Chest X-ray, PA view. Patient: 37 years old, sex F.
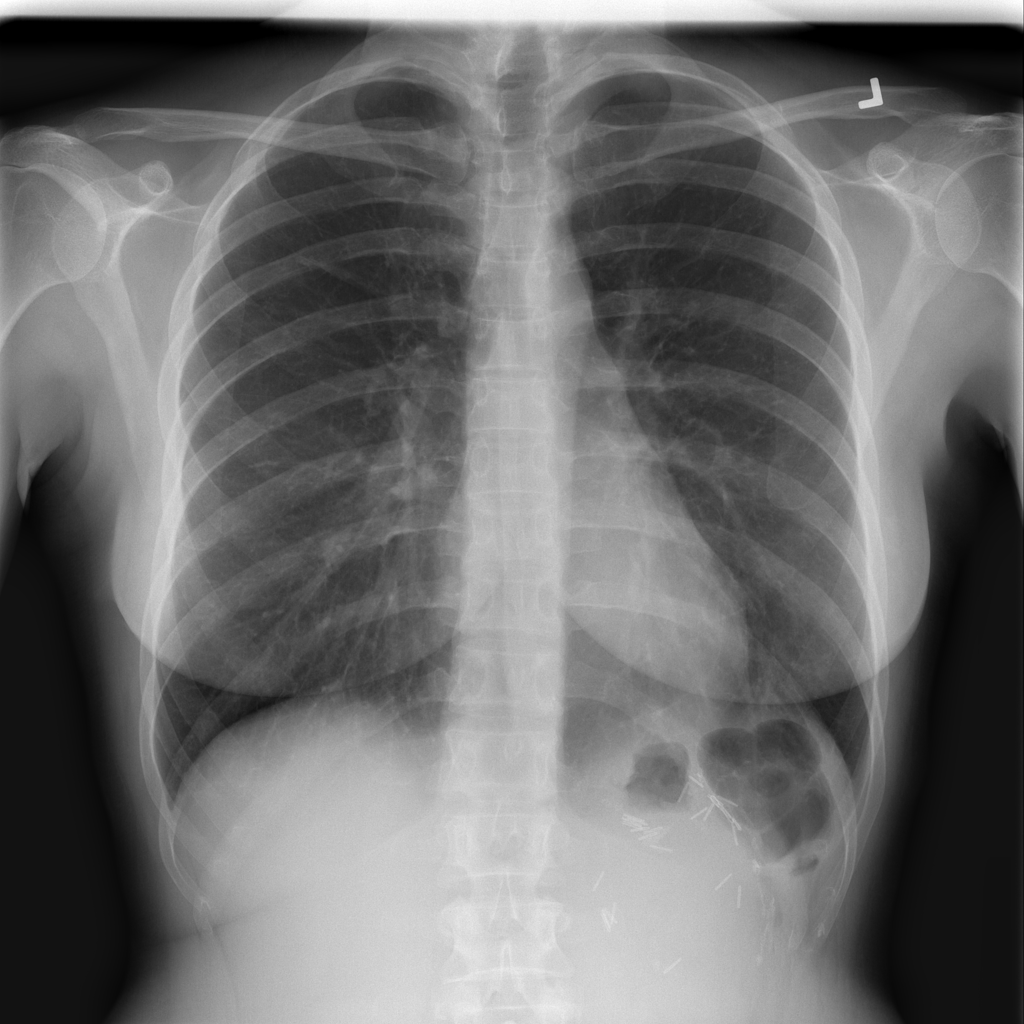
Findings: No Finding